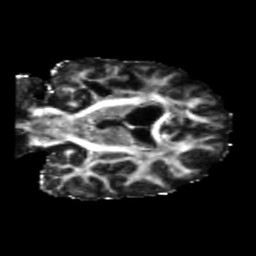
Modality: FA
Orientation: coronal
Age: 37
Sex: female
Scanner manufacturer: siemens
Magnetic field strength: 3 T
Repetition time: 5.47 s
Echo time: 0.0854 s